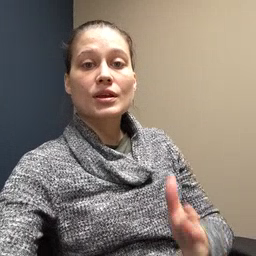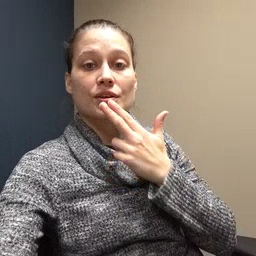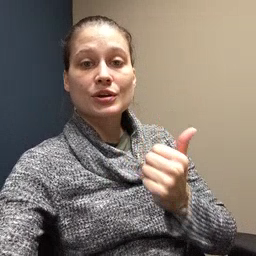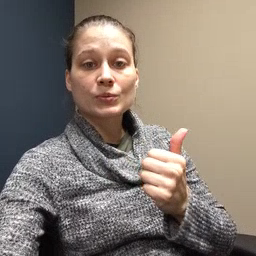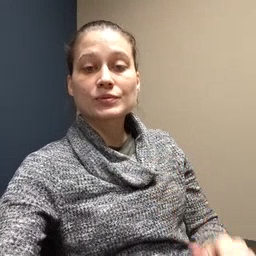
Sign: cute